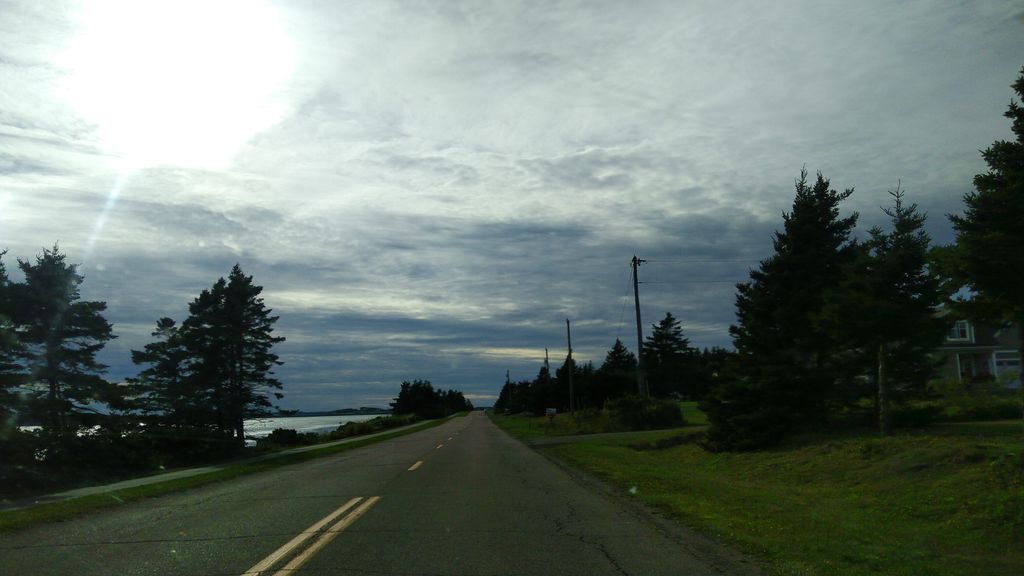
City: charlottetown